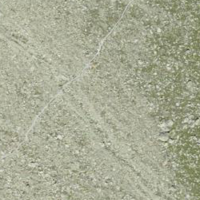
EUNIS habitat code: 48
Species observed at this site:
Draba aizoides
Ranunculus glacialis
Saxifraga oppositifolia
Geum montanum